Interaction volume radius: 10 \u00c5
Interaction volume height: 15 \u00c5
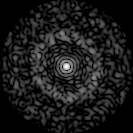
Disorder parameter: 0.834